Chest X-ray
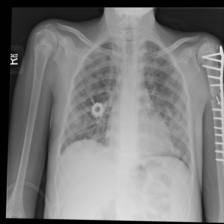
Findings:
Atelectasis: negative
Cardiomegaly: negative
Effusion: negative
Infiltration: positive
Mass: negative
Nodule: positive
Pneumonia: negative
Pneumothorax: negative
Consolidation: negative
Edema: negative
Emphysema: negative
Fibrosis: negative
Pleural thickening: negative
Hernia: negative